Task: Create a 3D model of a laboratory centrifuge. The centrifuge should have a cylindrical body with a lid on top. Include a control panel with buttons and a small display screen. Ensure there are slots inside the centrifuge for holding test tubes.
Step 31:
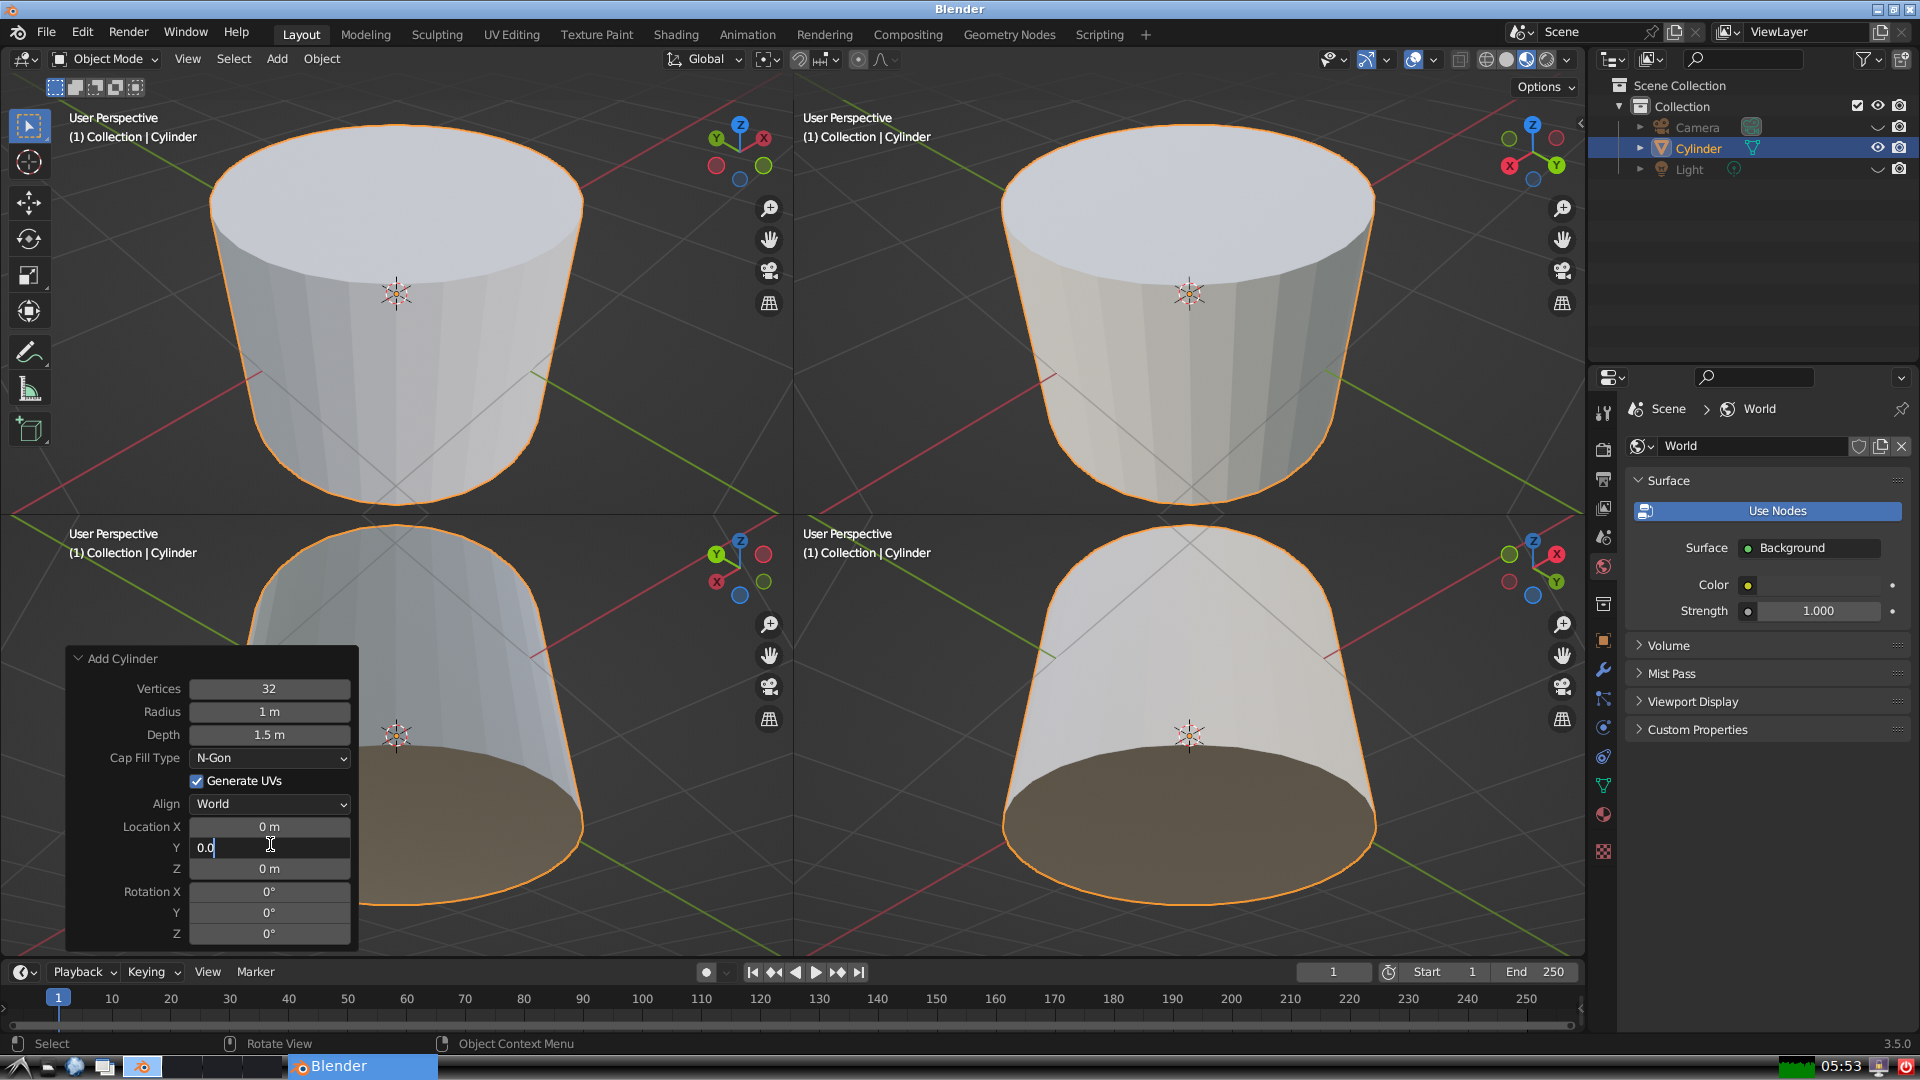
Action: {"key_press": ['Return']}